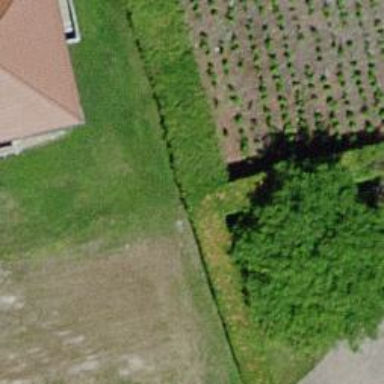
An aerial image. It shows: Hedge barrier.